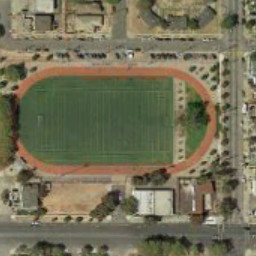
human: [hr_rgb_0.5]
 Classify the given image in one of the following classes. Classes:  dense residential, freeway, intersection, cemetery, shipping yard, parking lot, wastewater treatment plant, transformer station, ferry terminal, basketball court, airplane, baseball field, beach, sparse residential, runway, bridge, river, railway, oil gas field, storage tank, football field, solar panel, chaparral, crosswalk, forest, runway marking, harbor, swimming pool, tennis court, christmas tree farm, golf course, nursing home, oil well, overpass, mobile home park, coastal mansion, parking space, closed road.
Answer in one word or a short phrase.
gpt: football field